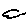
Label: fish